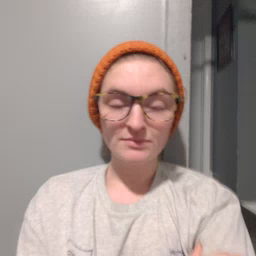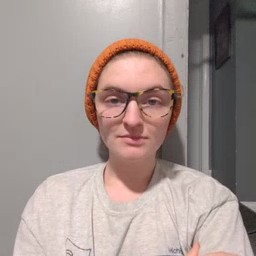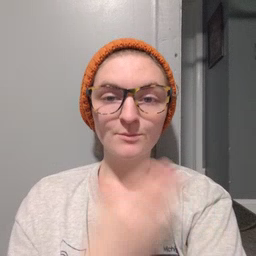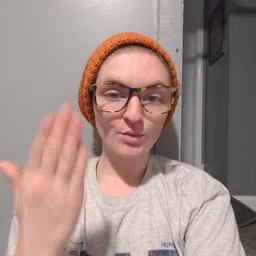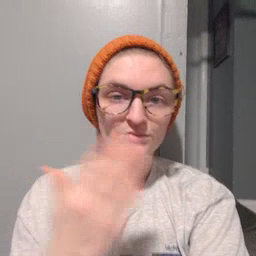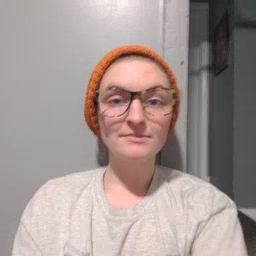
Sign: morning